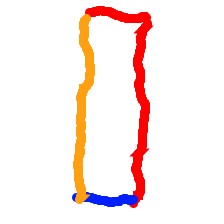
Shape: rectangle